Current action and preconditions to check: trajectory_clear

Your task: For each precondition in the list above, predict whether it will hold at this action.

Consider the current scene as observed from the mobile robot's camera, and analyze the predicted future states of all dynamic agents (e.g., people, animals, vehicles, or any moving entities) within the NEXT SECOND.

IMPORTANT: Only answer "very likely" if you are absolutely certain—based on strong, clear evidence—that a dynamic agent will violate the precondition in the predicted future state. Do NOT answer "very likely" for unlikely, ambiguous, or low-probability risks.

Ask yourself for each precondition: Is there a high probability, with clear and convincing evidence, that the predicted future states of any dynamic agent will interfere with the predicted future state of the currently executing action within the NEXT SECOND, causing that precondition to fail?

Assess the risk level based on these predictions. Use "likely" or "very likely" if motions create a clear risk of interference.

Use "neutral" or "improbable" if agents are nearby but their predicted paths are clearly diverging or non-conflicting.

Failure Risk Categories: "very improbable", "improbable", "neutral", "likely", "very likely"

Answer Format: Output ONLY the probability_of_failure value from these categories: "very improbable", "improbable", "neutral", "likely", "very likely"

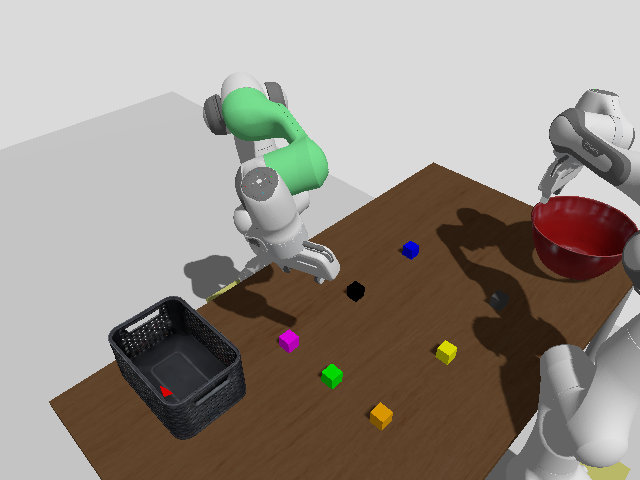

Answer: very improbable